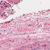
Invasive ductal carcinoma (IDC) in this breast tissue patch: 0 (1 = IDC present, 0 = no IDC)